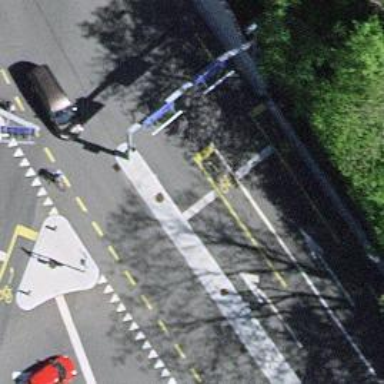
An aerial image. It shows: Road with traffic signals.